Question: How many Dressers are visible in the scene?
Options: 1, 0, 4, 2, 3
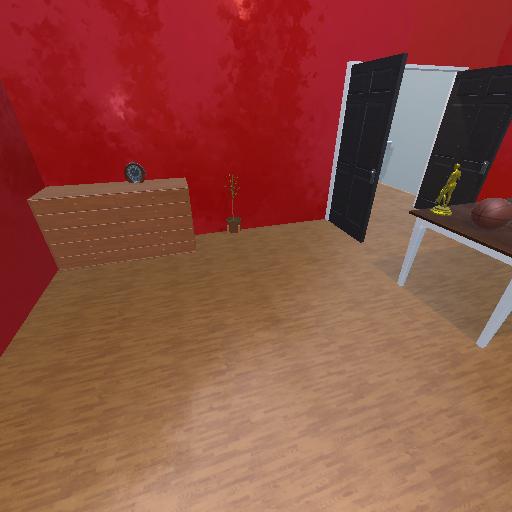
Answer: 1